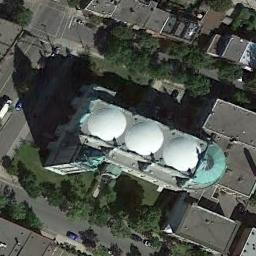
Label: church